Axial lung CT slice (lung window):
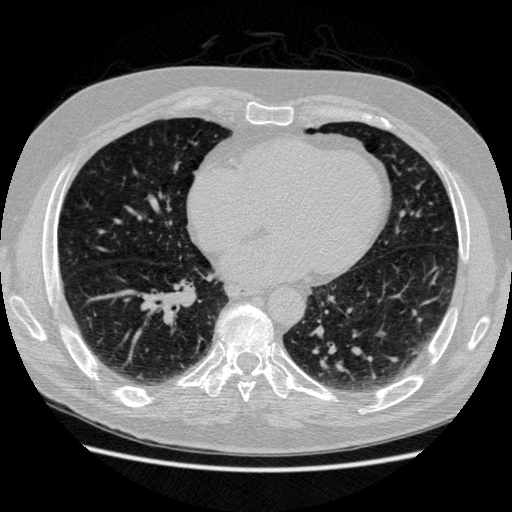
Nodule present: no